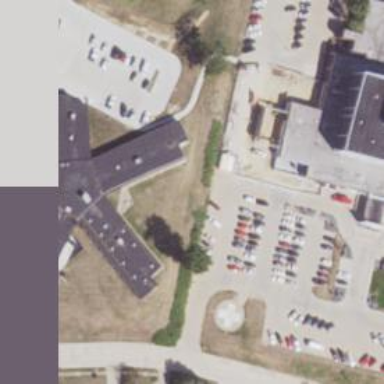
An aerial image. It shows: Office building serving as nursing home social facility.